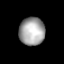
Tissue: lung
Cell type: Endothelial cells
Senescence score: 0.5452
Nuclear area (px): 697
Mean DAPI intensity: 164.61